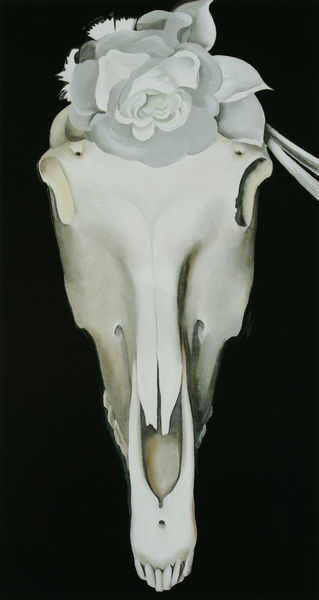
Titel: Pferdeschädel mit weißer Rose
Künstler: Georgia O'Keeffe
Institution: Privatbesitz
Schlagwörter: kopf, schatten, weiß, blume, blumen, grau, hut, nase, schmuck, schwarz, blüte, rose, tier, augen, schädel, tod, tot, realismus, frontal, pferd, stilleben, stillleben, modern, o´keefe, plastik, knochen, stileben, vanitas, vergänglichkeit, augenhöhlen, gebiss, skelett, zähne, tierkopf, gams, zahn, gemse, pferdeschädel, o'eeffe, airbrush, keefe, georgia o'eeffe, tierschädel, georgia o'keefe, augehöle